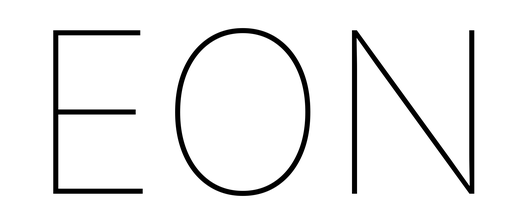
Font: Inter_Thin